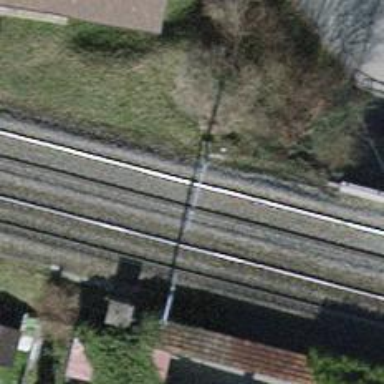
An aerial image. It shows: Railway milestone.